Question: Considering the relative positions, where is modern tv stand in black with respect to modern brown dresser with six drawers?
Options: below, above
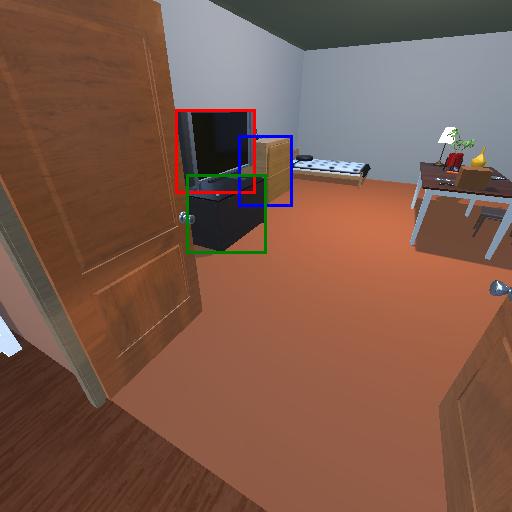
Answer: below